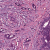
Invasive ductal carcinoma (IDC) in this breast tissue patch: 1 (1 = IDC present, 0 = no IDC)